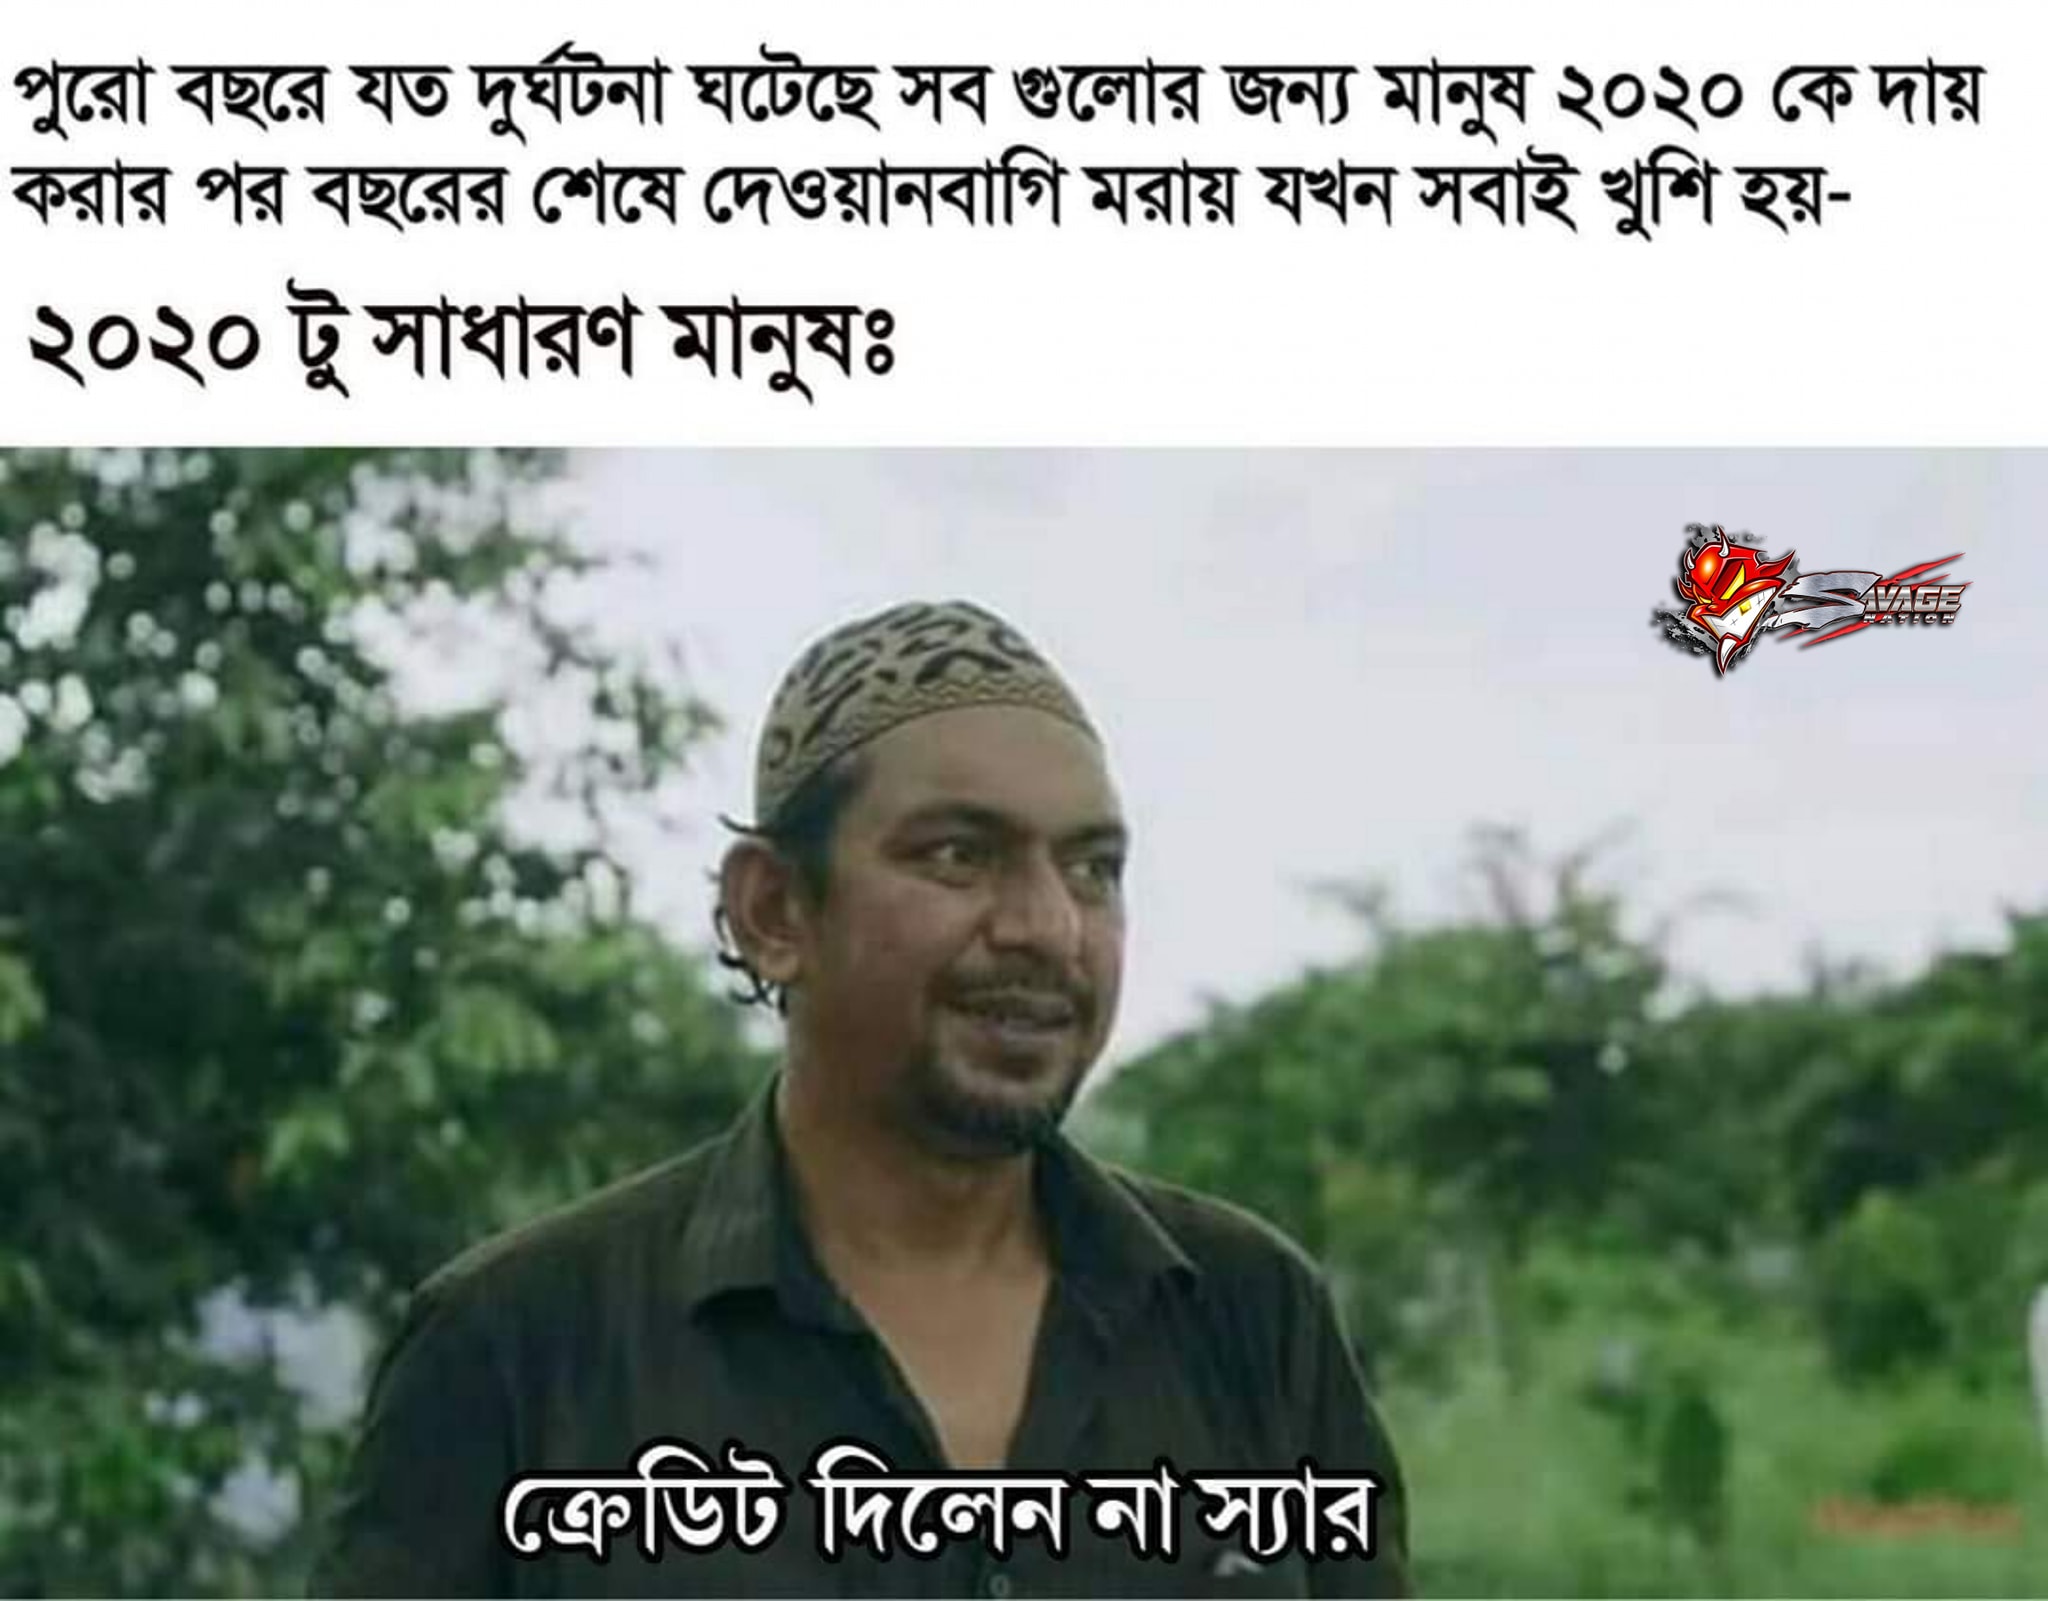
Caption: পুরো বছরে যত দুর্ঘটনা ঘটেছে সব গুলোর জন্য মানুষ ২০২০ কে দায় করার পর বছরের শেষে দেওয়ানবাগি মরায় যখন সবাই খুশি হয়-   ২০২০ টু সাধারণ মানুষঃ     ক্রেডিট দিলেন না স্যার
Label: hate